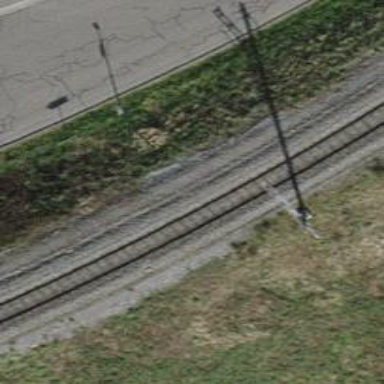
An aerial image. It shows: Narrow-gauge railway with one track running along embankment. The track is electrified with contact line.